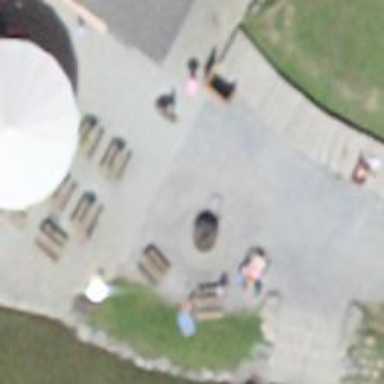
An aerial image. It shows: BBQ amenity.